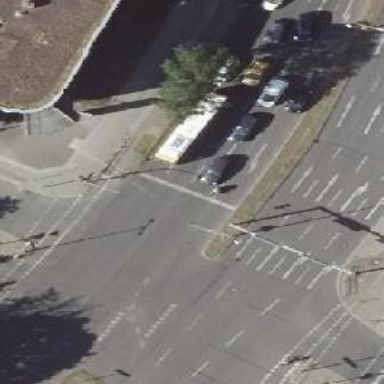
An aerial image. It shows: Road with traffic signals.